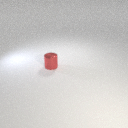
small red metal cylinder